Question: Hey guyz i am a newbie in Yii framework. I want to remove the index.php from my urls. Following the yii documentation when i put the rewrite engine code in my .htaccess file and setting showScriptName to false in my config/main.php file i get the 500 internal server error. My .htaccess file is located in root folder of my application. Tell me where i am doing wrong
This is the code in my .htaccess file:
'''
# if a directory or a file exists, use it directly
RewriteCond %{REQUEST_FILENAME} !-f
RewriteCond %{REQUEST_FILENAME} !-d
# otherwise forward it to index.php
RewriteRule . index.php
'''
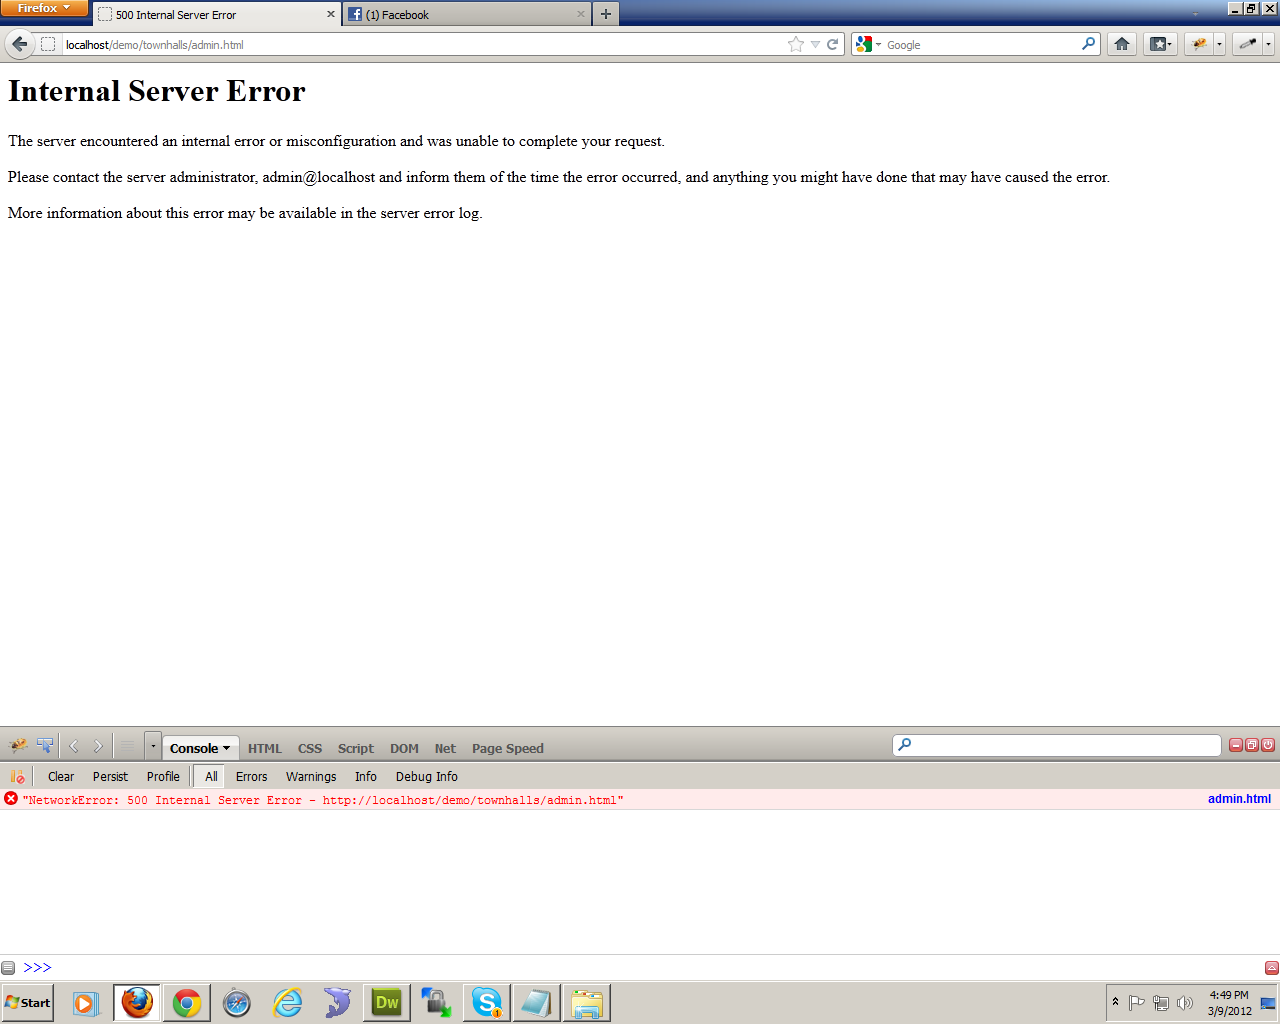
Answer: Try this
A good description is available here
<URL>